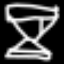
Label: hourglass